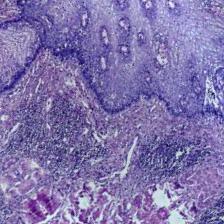
Diagnosis: Normal